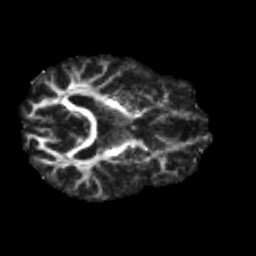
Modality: FA
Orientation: axial
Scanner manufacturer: philips
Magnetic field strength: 3 T
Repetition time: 8.594 s
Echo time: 0.1273 s